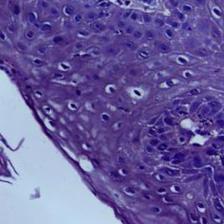
Diagnosis: OSCC